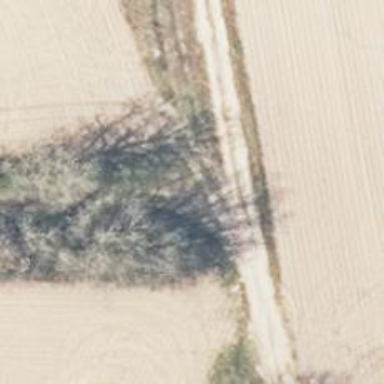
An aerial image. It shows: Sandy track road with grade 4 track type.